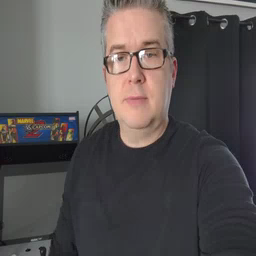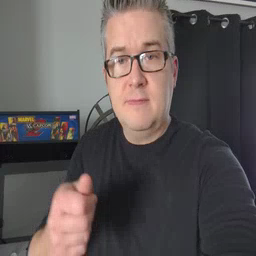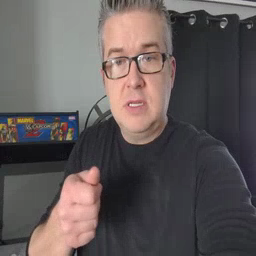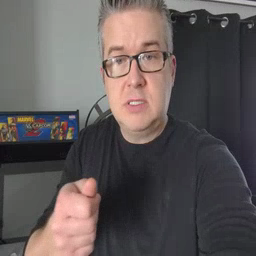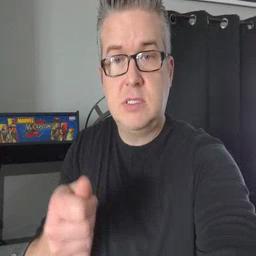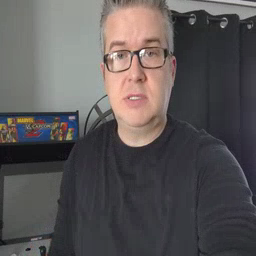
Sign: vacuum